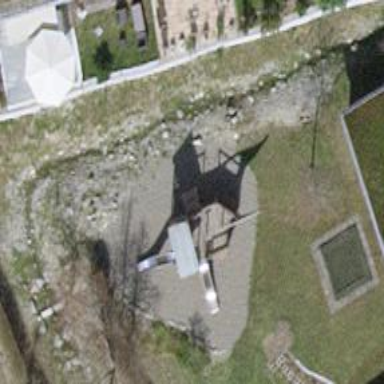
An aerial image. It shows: Playground structure.